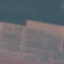
Land use / land cover: AnnualCrop